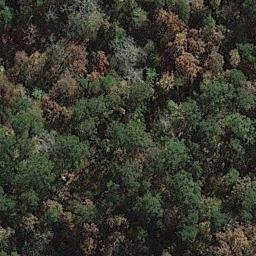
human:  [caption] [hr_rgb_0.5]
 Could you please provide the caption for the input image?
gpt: This is a dense forest .

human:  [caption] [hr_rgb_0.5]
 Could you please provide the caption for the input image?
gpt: The forest is consist of yellow and green trees .

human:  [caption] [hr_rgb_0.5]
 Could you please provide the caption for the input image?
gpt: Many trees with yellow and green leaves are in a forest .

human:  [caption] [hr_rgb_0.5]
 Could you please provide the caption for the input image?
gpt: The forest has a lot of dense green trees and some yellow trees mixed with green trees .

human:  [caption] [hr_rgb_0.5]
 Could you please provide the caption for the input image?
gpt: A forest with many green trees and brown trees .